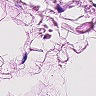
Metastatic tissue present: no